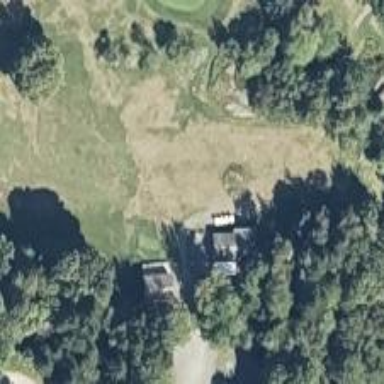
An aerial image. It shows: Clubhouse for golf.